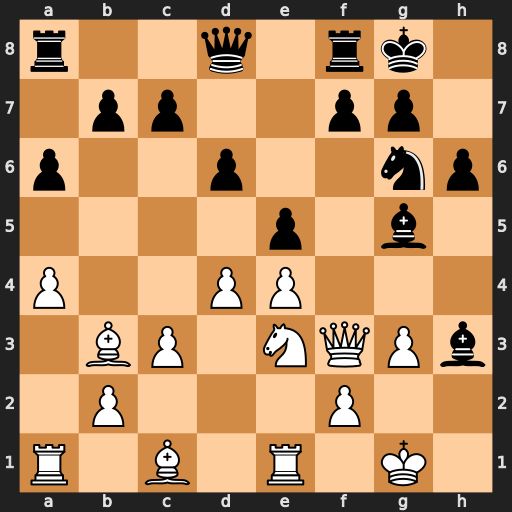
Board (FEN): r2q1rk1/1pp2pp1/p2p2np/4p1b1/P2PP3/1BP1NQPb/1P3P2/R1B1R1K1
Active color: w
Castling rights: -
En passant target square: -
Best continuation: Qh5 Qd7 Qxg6 Kh8 Qh5